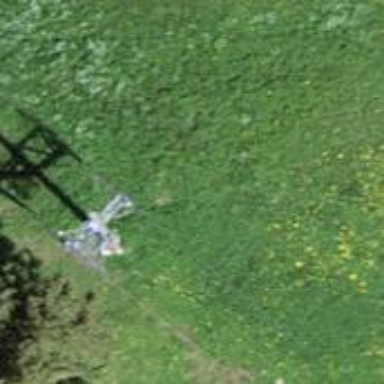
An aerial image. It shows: Pylon for aerialway.